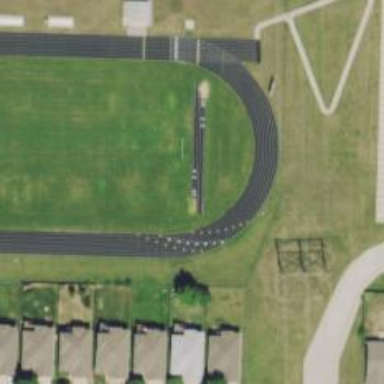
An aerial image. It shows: Asphalt track for athletics.